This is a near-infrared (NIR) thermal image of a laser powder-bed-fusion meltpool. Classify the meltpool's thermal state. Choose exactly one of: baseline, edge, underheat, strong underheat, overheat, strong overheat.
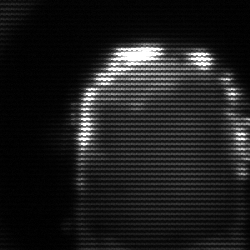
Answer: baseline